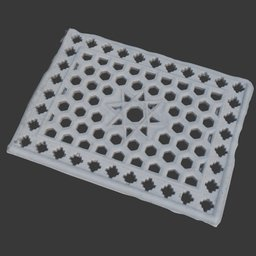
Label: decoration